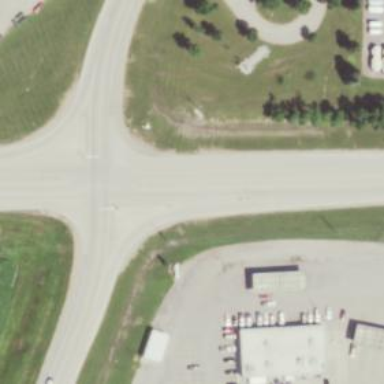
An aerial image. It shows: Trunk link highway.